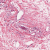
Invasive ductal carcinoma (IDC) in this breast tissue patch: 0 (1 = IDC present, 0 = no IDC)